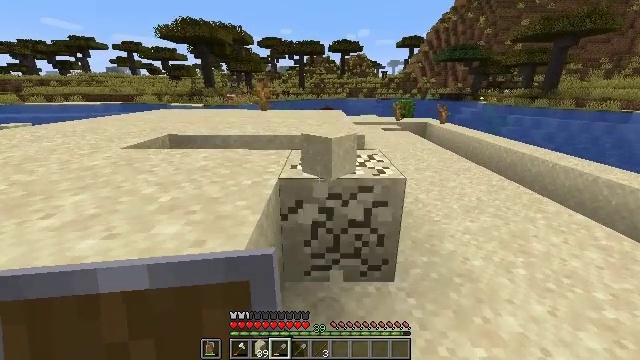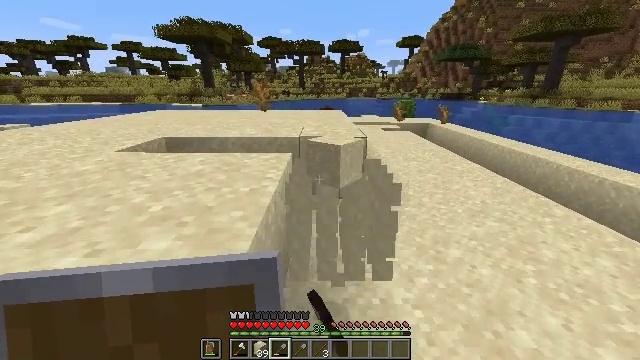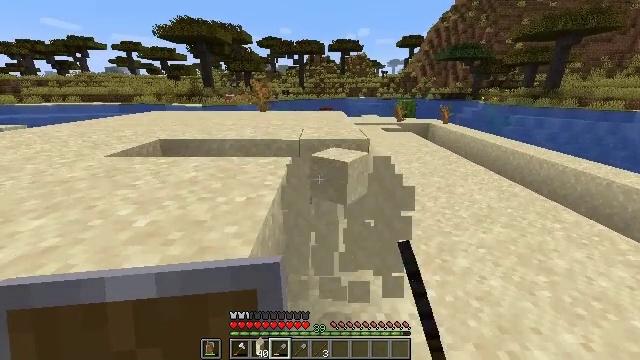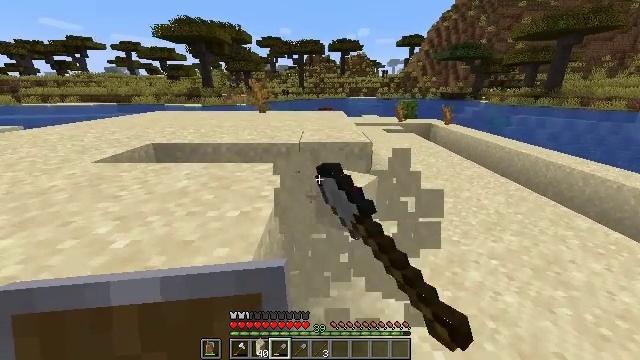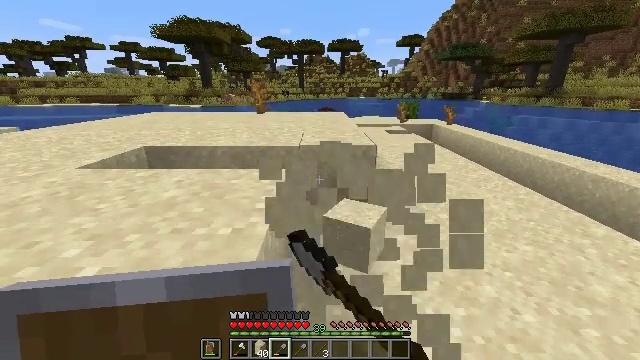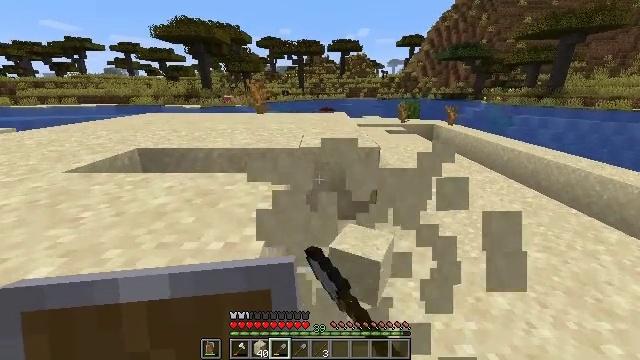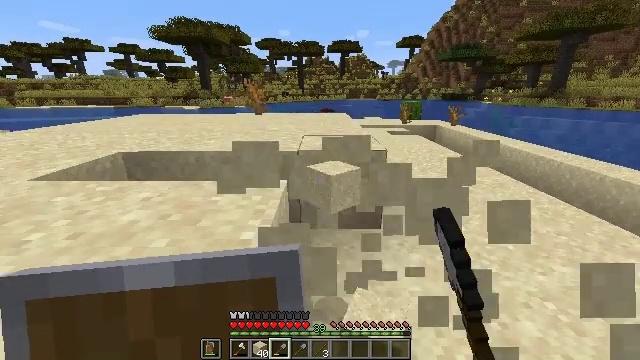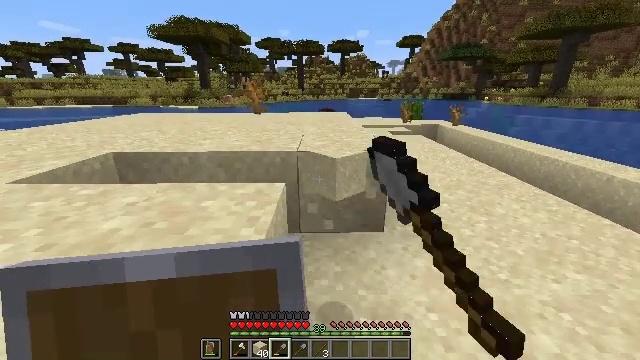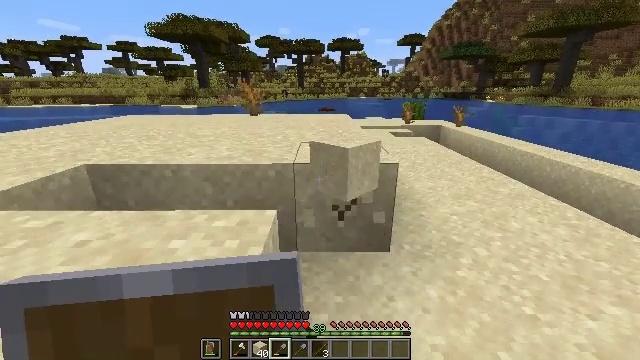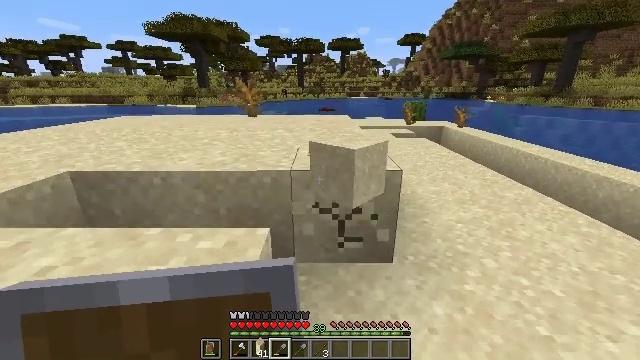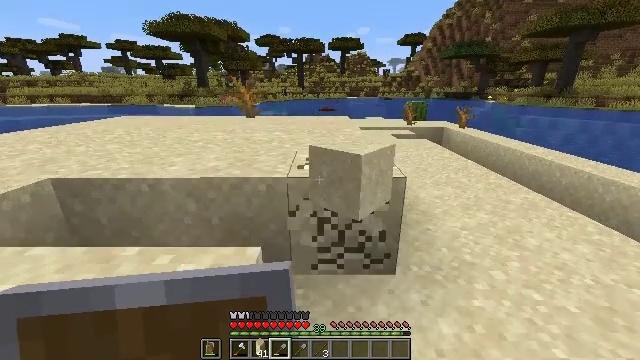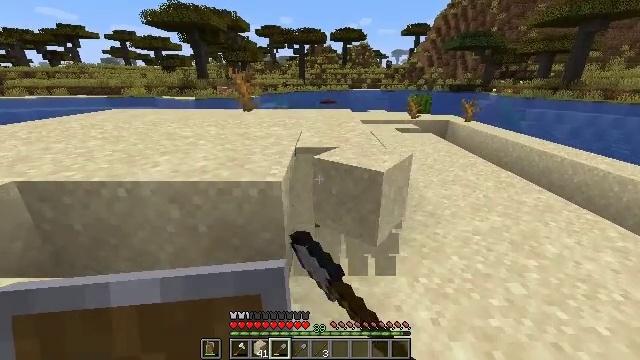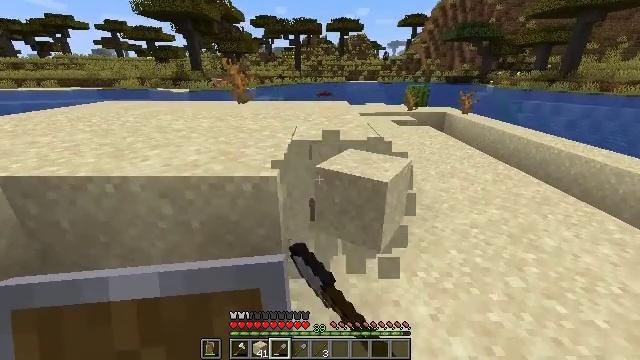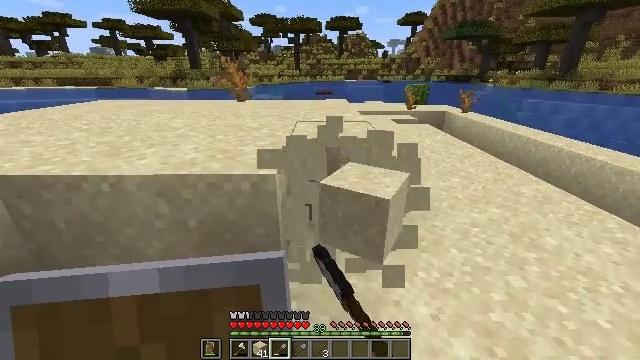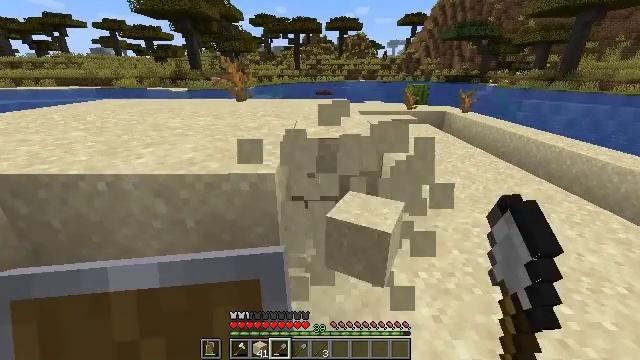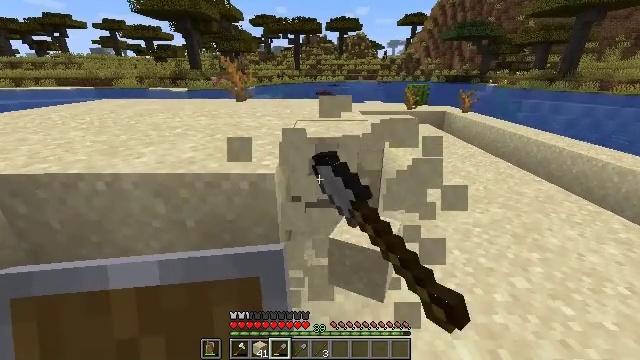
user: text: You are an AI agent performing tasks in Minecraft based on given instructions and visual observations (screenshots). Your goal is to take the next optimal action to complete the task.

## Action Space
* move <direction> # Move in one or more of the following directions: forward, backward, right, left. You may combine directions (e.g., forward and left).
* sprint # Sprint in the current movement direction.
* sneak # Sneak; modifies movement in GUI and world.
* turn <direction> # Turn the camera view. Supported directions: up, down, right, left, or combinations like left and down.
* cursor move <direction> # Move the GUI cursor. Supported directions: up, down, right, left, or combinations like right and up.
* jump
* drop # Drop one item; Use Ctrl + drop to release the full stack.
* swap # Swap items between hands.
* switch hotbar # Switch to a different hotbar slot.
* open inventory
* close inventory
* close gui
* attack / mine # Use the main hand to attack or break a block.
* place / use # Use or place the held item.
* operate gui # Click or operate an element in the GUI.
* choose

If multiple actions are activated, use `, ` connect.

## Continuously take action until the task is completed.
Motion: motion action
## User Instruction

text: Collect sand to make glass.
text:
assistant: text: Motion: move forward, attack / mine
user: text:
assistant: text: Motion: move forward, attack / mine
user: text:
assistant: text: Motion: move forward, attack / mine
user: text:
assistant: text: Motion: move forward, attack / mine
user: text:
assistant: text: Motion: move forward, attack / mine
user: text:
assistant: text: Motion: move forward, attack / mine
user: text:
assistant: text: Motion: move forward, attack / mine
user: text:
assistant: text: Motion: move forward, attack / mine
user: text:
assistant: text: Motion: move forward, attack / mine
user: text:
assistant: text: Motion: move forward, attack / mine
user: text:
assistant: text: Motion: turn down, attack / mine
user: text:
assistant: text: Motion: turn down, attack / mine
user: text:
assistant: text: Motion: attack / mine
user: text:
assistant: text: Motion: attack / mine
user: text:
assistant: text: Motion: attack / mine
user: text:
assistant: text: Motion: attack / mine
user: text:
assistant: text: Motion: attack / mine
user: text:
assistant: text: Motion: move forward, attack / mine
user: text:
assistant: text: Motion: move forward, attack / mine
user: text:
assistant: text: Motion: move forward, attack / mine
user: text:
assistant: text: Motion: move forward, attack / mine
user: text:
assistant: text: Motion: move forward, attack / mine
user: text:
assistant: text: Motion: move forward, attack / mine
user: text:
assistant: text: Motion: move forward, attack / mine
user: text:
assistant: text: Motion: move forward, attack / mine
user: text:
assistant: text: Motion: move forward, attack / mine
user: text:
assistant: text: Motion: move forward, attack / mine
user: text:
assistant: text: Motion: attack / mine
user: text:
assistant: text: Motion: attack / mine
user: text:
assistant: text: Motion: move right, attack / mine